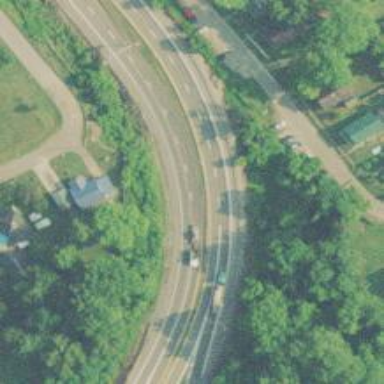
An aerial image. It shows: Primary highway that is also expressway.